Interaction volume radius: 5 \u00c5
Interaction volume height: 10 \u00c5
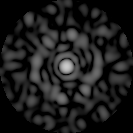
Disorder parameter: 0.8407